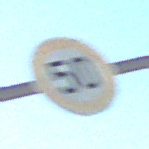
Verkehrszeichen: Geschwindigkeit50
Umgebung: Outdoor, Special
Tageszeit: MorningAfternoon
Wetter: Clear
Licht: Natural
Jahreszeit: NotSpecified
Kontrast: HighContrast